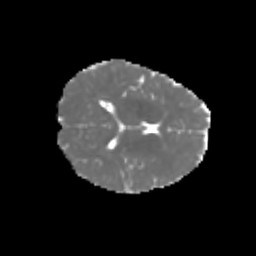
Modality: MD
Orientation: axial
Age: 6
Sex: female
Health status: healthy